Question: as mentioned in the question, I would like to obtain the length of the subtitle (topic.context) and use it to make certain decisions (see my code snippet below)
'''
cell.detailTextLabel.text = topic.context;
NSString *fanLabelText = [NSString stringWithFormat:@"%i fans",topic.num_fans];
if (topic.context && ![topic.context isEqual:[NSNull null]] && topic.context.length > 46)
{
thisFanLabel.frame = CGRectMake(320 - 150, -10, 100, 44);
}
else
{
thisFanLabel.frame = CGRectMake(320 - 150, 0, 100, 44);
}
'''
Basically, I want to know when the subtitle will reach a certain length so that I can adjust the fan label to be shifted upwards (as seen in the diagram below). Currently the fans label is being overlapped by the subtitle, I want to be able to shift the label upwards when this happens.

So what would be the best way to obtain the accurate length of the subtitle?
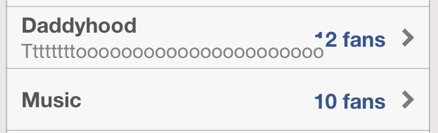
Answer: You can check the size of a string with a certain font by using the following lines:
'''
CGSize maxSize = CGSizeMake(9999,9999);
UILabel *myLabel = cell.detailTextLabel;
CGSize sizeOfString = [myLabel.text sizeWithFont:myLabel.font
constrainedToSize:maxSize
lineBreakMode:myLabel.lineBreakMode];
'''
In "sizeOfString" you should now have the size of your detailLabel.